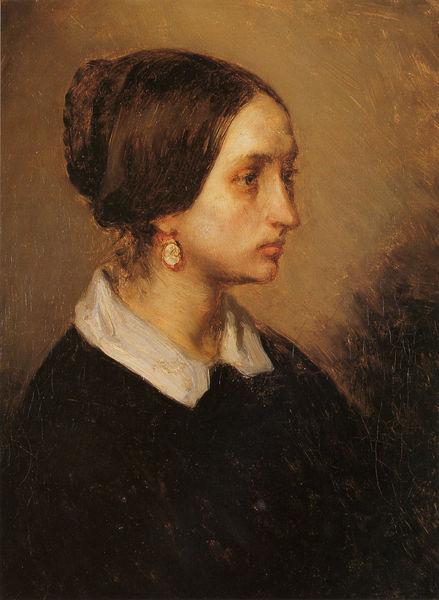
Titel: Bildnis einer Frau
Künstler: Jean François Millet
Standort: Cherbourg
Institution: Musée Thomas Henry
Schlagwörter: dunkel, gemälde, kopf, schatten, weiß, grün, ocker, ausschnitt, braun, frau, frisur, grau, haar, hell, hintergrund, kleid, licht, mund, nase, ohr, ohrring, orange, profil, schmuck, schwarz, blick, dame, rot, beige, malerei, jung, wand, augen, bluse, gesicht, inkarnat, knoten, kragen, mensch, trauer, bild, bildnis, hals, portrait, porträt, öl, pastos, auge, gewand, haare, pose, mutter, ohrringe, person, brünett, kinn, lippen, mittelscheitel, perle, rechts, scheitel, traurig, zart, dutt, wangen, ölgemälde, witwe, zopf, ernst, schmal, streng, starr, hochgesteckt, hochsteckfrisur, dreiviertelprofil, fein, geschlossen, ohrläppchen, wimpern, umriss, haarknoten, schlicht, mundwinkel, dreiviertel, seite, augenringe, kranz, portrai, biedermeier, leibl, halbprofil, rissig, anhänger, weisser kragen, geflochten, ohring, dunkle haare, ohrschmuck, ensemble, profilansicht, aufgesteckt, buste, lid, ohranhänger, gelangweilt, braunhaarig, prifil, chignon, schulterstück, ehepaarbildnis, verletzlich, mißmutig, schwarzes kleid, starrer blick, austère, mélancolie, lehmbruck, nackenhaare, kinnn, hochsteckfriesur, ernst#, pfe, camee, dlame